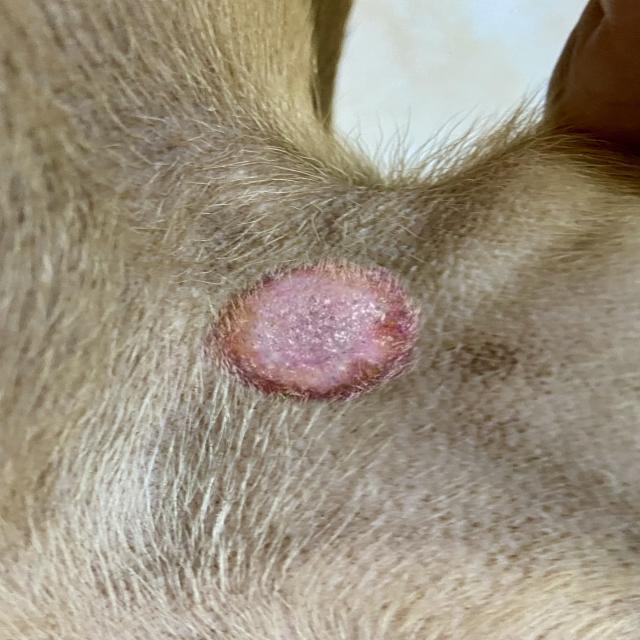
Canine ringworm (Dermatophytosis) — fungal infection caused by Microsporum or Trichophyton. Presents with circular alopecia, scaling, crusting, and broken hairs.